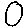
Label: circle